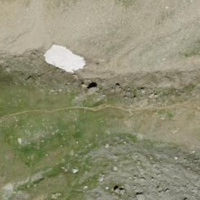
EUNIS habitat code: 48
Species observed at this site:
Aster alpinus
Capra ibex